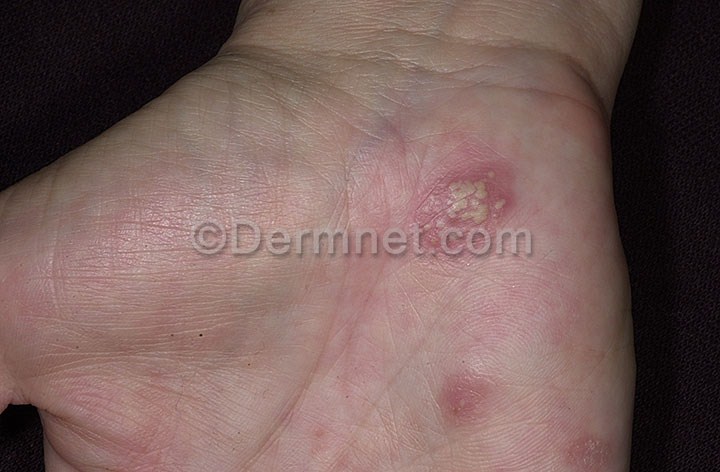
Disease: Warts Molluscum and other Viral Infections